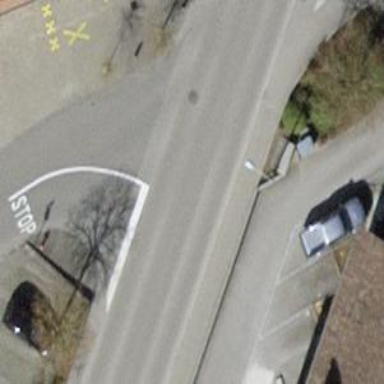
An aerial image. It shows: Left sidewalk along asphalt tertiary road.